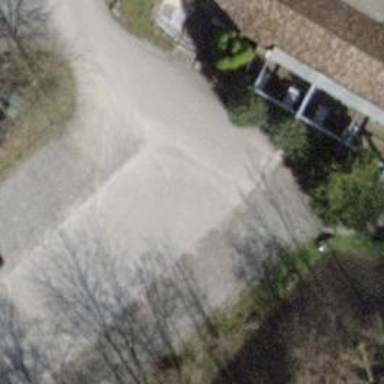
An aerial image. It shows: Paved parking aisle in service road.